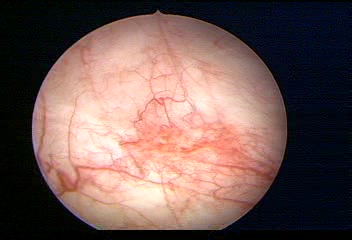
Modality: WLC
Class: Non-malignant
Subclass: BenignNOS
Lesion: L2
Morphology: Non-papillary
Bladder cancer association: No